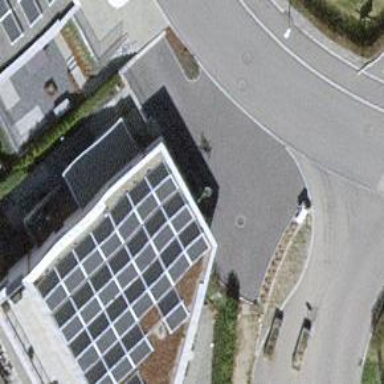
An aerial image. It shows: Solar photovoltaic panel generator.